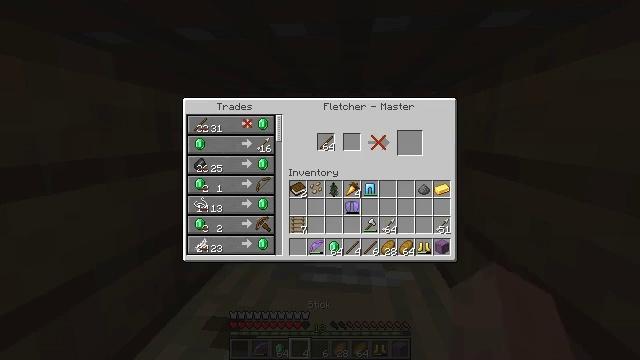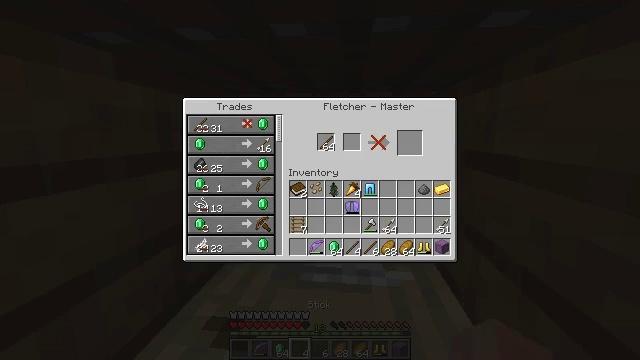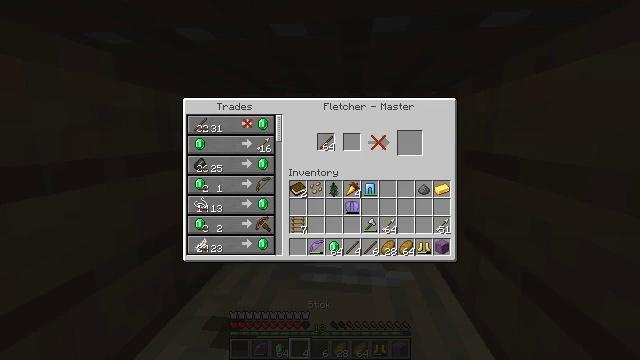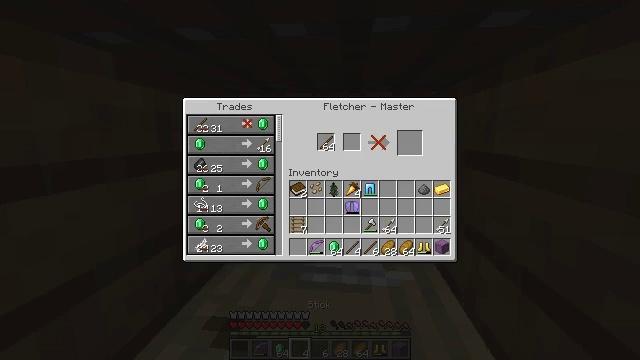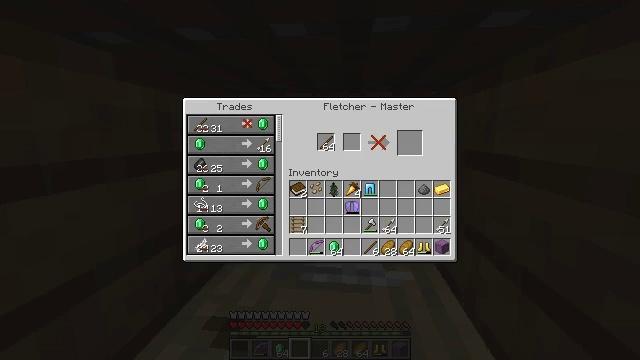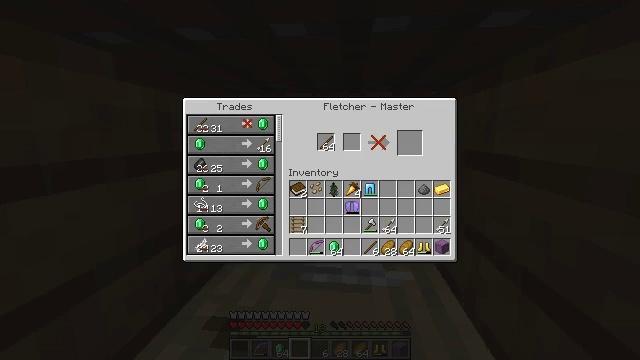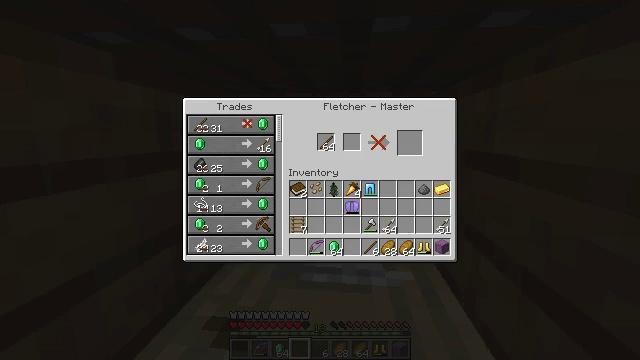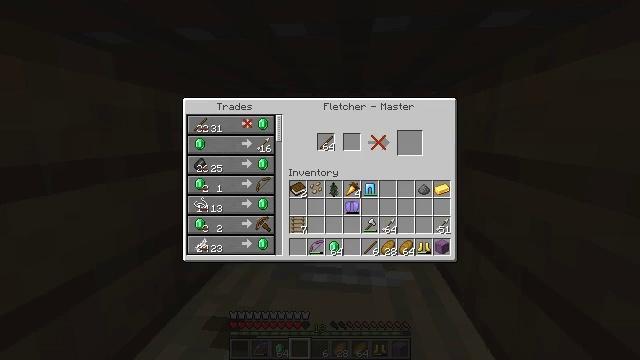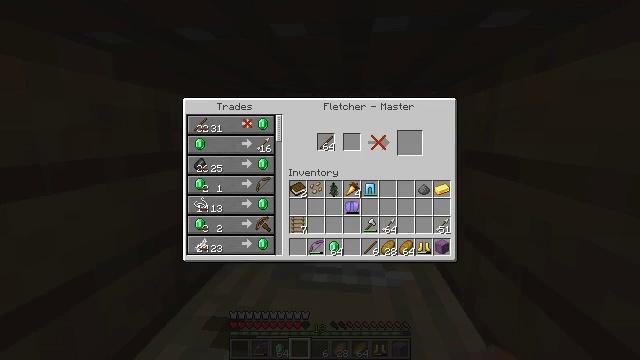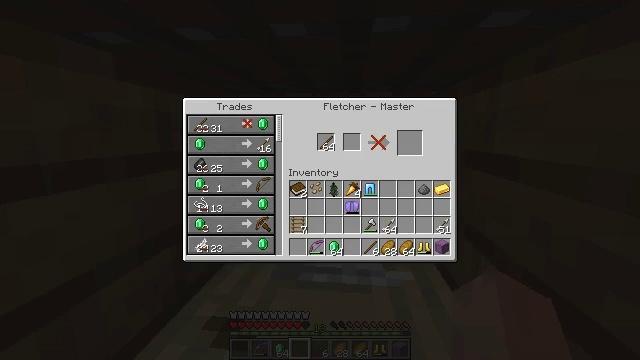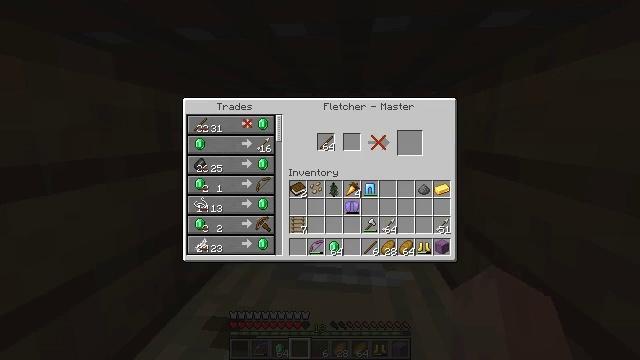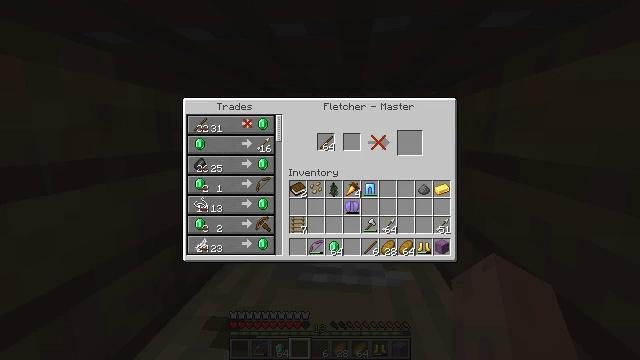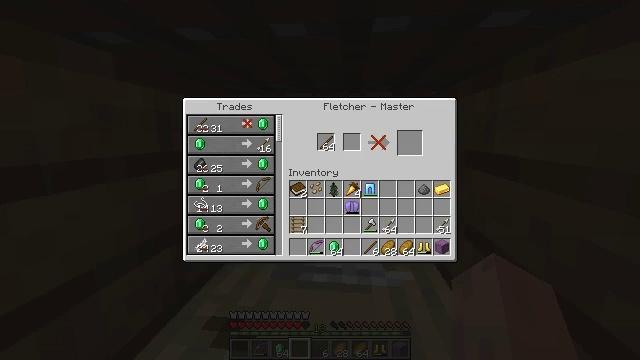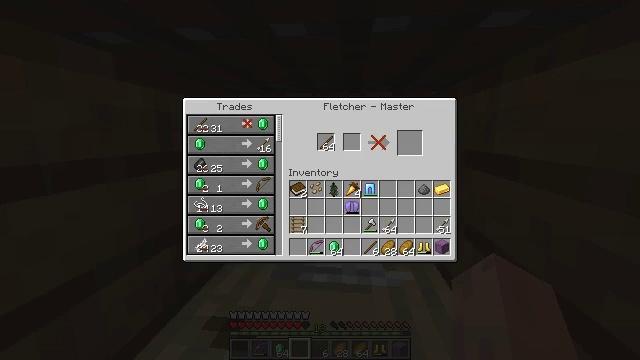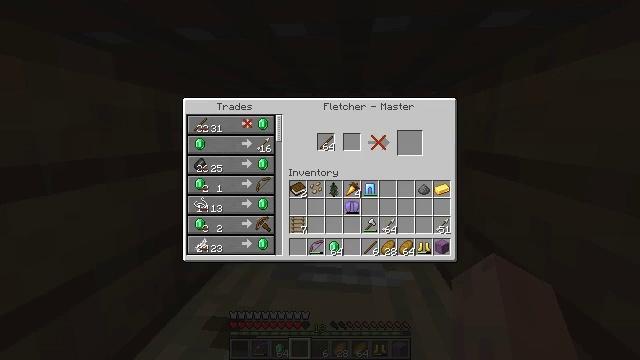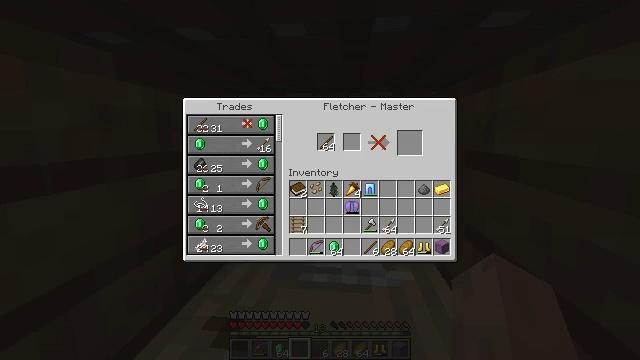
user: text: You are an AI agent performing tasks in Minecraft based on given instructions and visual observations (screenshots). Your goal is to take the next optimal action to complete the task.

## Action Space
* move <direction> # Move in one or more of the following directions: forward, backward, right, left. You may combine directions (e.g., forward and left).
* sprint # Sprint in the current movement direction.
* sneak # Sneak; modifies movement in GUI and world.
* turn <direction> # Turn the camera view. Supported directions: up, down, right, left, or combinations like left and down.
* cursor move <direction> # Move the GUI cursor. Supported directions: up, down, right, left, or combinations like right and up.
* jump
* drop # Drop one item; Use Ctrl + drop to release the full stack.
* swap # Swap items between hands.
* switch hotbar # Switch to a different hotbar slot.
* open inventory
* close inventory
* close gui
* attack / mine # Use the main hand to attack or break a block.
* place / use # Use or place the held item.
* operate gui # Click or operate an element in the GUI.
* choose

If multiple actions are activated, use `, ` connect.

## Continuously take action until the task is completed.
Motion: motion action
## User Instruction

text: Get the fletching table back into the inventory.
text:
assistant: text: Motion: sneak, operate gui, open gui
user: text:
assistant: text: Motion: sneak, operate gui
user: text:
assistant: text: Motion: sneak, operate gui
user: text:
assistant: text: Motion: sneak, operate gui
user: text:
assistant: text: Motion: sneak, operate gui, jump
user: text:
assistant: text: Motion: sneak, jump
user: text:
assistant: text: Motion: sneak, jump
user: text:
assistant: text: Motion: sneak, operate gui
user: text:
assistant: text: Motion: sneak, operate gui, jump
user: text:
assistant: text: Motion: sneak, jump
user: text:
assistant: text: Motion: sneak, operate gui, jump
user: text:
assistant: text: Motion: sneak, operate gui
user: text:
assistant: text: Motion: sneak, operate gui
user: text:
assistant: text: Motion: sneak, jump
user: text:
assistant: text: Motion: sneak, jump
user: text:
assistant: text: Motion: sneak
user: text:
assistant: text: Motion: sneak
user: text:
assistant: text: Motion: no_op
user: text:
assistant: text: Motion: no_op
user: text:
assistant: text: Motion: no_op
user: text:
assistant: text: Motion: no_op
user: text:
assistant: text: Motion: no_op
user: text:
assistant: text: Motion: no_op
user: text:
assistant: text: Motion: no_op
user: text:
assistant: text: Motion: no_op
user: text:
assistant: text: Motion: no_op
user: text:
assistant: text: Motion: no_op
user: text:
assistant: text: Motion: cursor move down
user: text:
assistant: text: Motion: cursor move left and down
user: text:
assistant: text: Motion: cursor move left and down